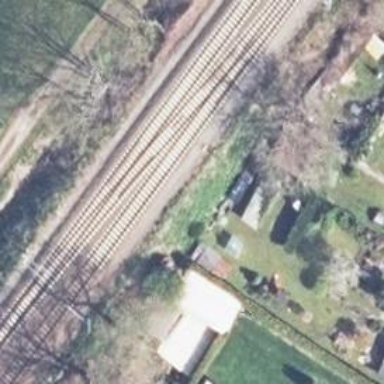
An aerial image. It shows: Railway track with contact lines for electrification.